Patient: sex M, age 36
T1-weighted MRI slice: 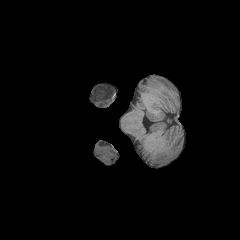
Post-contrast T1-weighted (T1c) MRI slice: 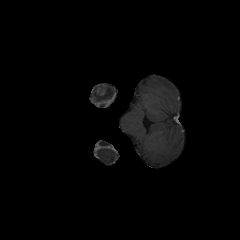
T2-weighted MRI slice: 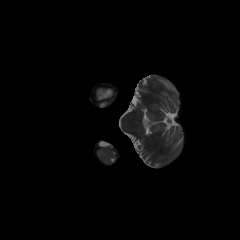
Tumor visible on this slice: yes
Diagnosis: Astrocytoma, IDH-mutant
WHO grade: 4